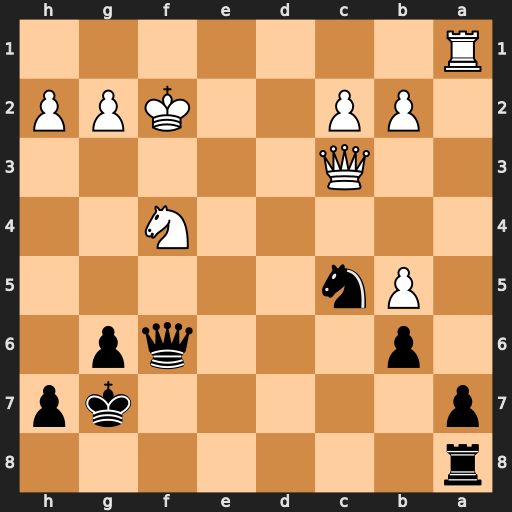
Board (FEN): r7/p5kp/1p3qp1/1Pn5/5N2/2Q5/1PP2KPP/R7
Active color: b
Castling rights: -
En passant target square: -
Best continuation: Ne4+ Kg1 Nxc3